Field crop: tomato
Growth stage: 1
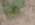
Species: solanum